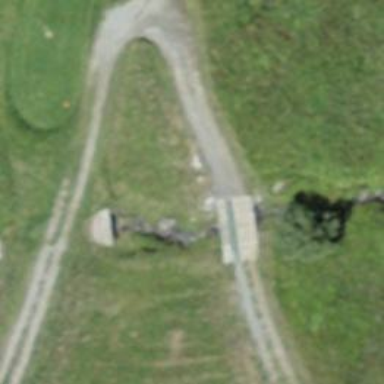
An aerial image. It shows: Gravel track with bridge. The track has grade5 tracktype.